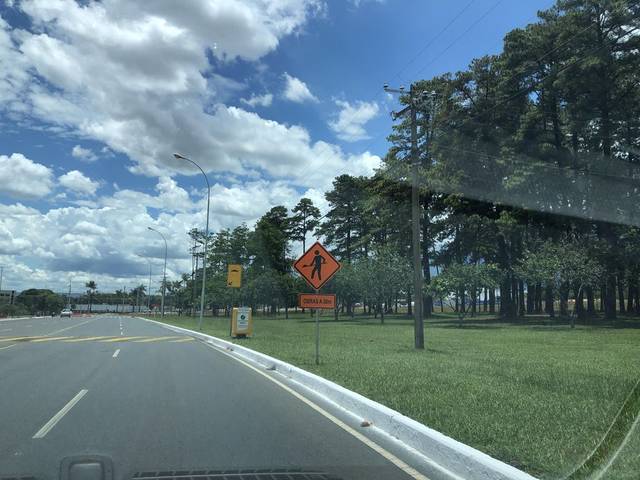
Region: Brazil
Coordinates: -15.807, -47.926